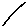
Label: line